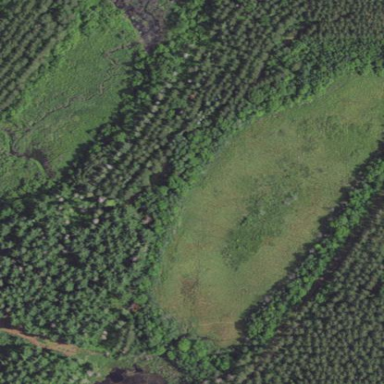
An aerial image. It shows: Evergreen forest with needle-leaved trees.